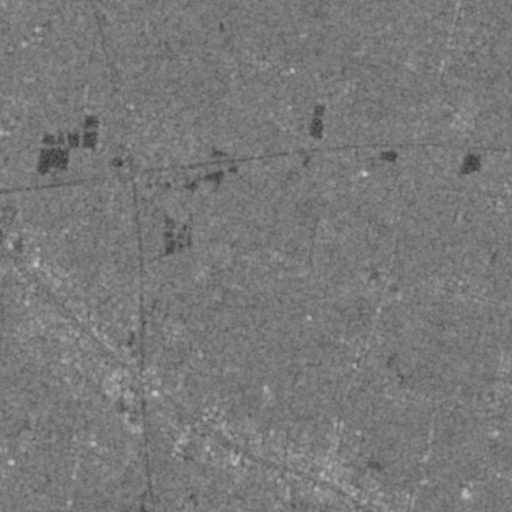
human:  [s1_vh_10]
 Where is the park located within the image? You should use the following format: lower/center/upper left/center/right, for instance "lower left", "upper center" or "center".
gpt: The park is located in the upper left of the image.
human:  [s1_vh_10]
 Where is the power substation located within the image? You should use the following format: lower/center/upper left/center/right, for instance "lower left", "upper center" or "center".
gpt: The power substation is located in the lower right of the image.
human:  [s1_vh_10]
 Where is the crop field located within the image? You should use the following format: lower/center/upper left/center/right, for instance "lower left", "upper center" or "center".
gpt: There is no crop field in the image.

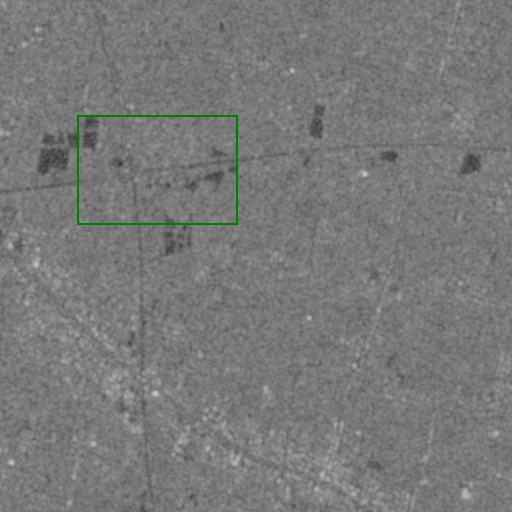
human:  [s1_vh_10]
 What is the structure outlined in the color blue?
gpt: There is no blue outline.
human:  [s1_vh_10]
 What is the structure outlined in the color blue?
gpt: There is no structure outlined in blue.